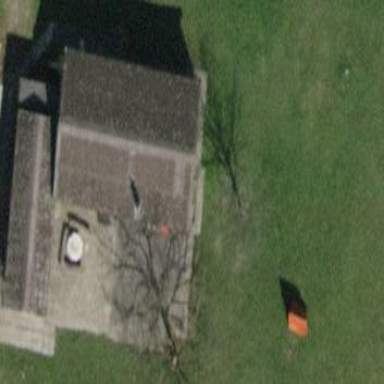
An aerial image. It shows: Building with pitched roof.